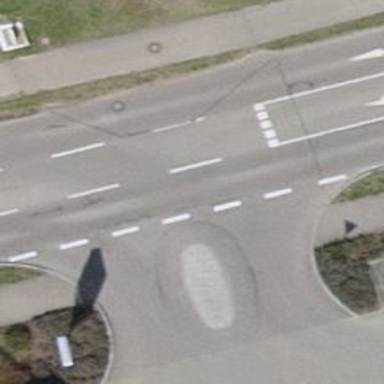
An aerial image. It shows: Secondary road with separate asphalt cycleway and sidewalk.